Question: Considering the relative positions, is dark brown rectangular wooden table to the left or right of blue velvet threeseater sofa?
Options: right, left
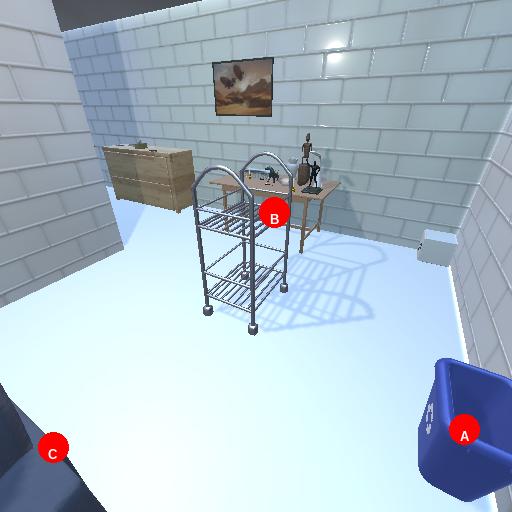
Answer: right